Field crop: maize
Growth stage: 2
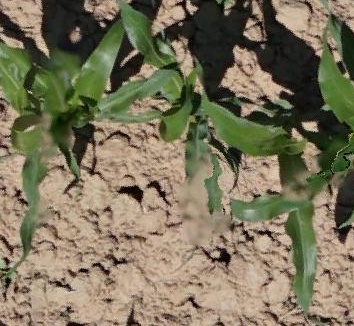
Species: maize